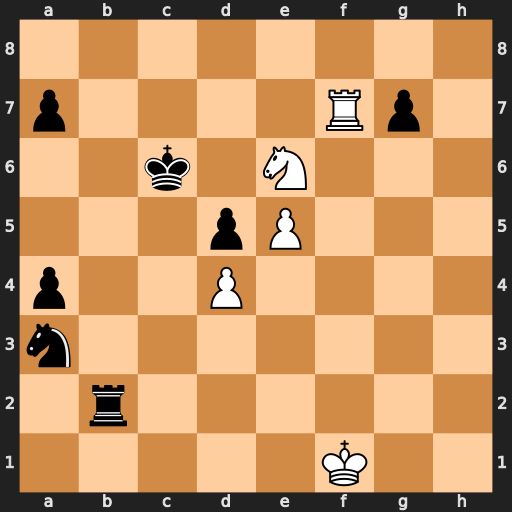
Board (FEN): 8/p4Rp1/2k1N3/3pP3/p2P4/n7/1r6/5K2
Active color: w
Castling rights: -
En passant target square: -
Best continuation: Nd8+ Kb5 Rb7+ Kc4 Rxb2